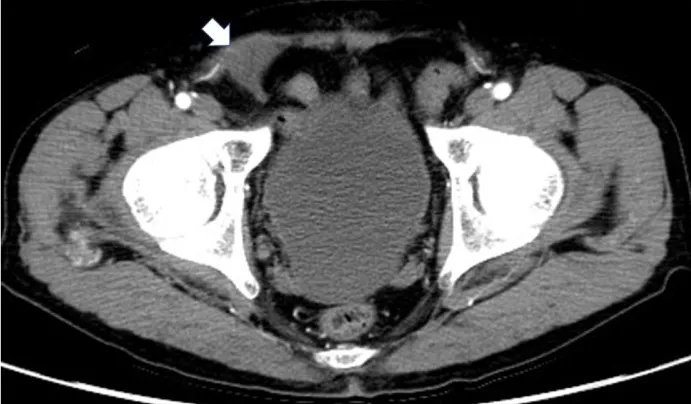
Abdominal computed tomography shows a meshoma at the location of the plug (white arrow).
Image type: radiology (ct)